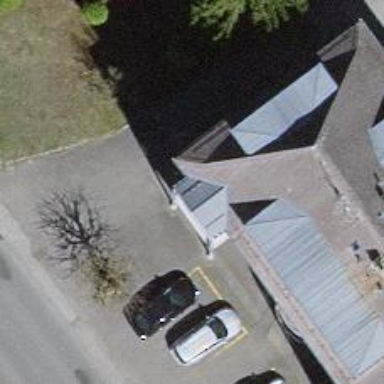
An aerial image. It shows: Furniture shop.